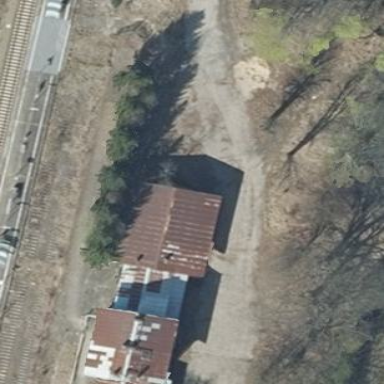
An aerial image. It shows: Train station building.